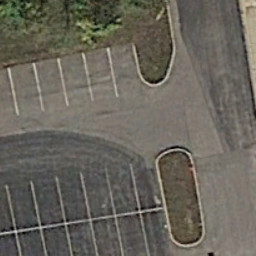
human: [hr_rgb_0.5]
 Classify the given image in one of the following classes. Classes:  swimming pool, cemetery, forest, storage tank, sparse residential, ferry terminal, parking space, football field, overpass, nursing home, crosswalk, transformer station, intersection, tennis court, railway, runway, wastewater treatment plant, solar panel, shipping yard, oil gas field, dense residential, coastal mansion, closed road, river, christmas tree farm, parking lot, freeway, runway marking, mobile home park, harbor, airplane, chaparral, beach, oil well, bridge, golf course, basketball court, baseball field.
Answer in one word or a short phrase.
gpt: parking space